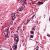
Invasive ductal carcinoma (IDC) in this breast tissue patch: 0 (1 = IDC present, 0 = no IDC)